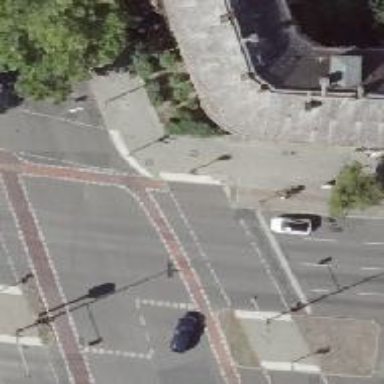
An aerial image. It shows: Crossing with traffic signals.